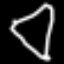
Label: diamond